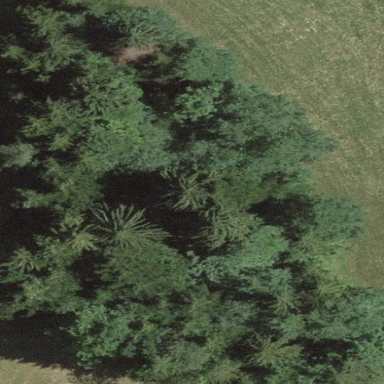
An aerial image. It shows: Forest area.